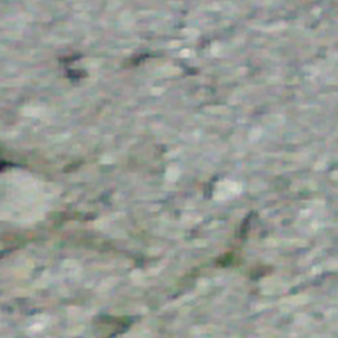
Label: other